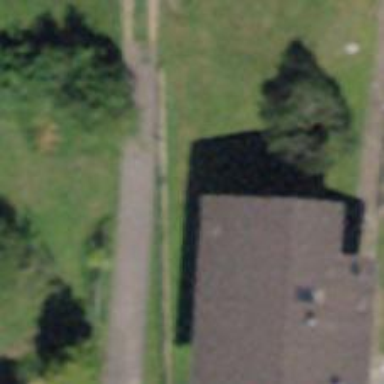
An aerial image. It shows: Unpaved driveway designated as service road.